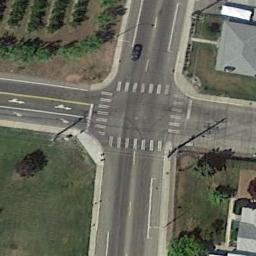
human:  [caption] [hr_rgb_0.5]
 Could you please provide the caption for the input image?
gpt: There was traffic at the intersection .

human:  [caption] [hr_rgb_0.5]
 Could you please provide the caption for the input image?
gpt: There are many buildings beside the intersection .

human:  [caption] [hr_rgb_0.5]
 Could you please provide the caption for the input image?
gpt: An intersection with sparse traffic is between some houses and green areas .

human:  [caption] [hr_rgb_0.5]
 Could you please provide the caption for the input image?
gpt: There are green lawns around the intersection .

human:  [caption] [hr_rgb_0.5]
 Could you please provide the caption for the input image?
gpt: There are many buildings and many trees around the intersection .